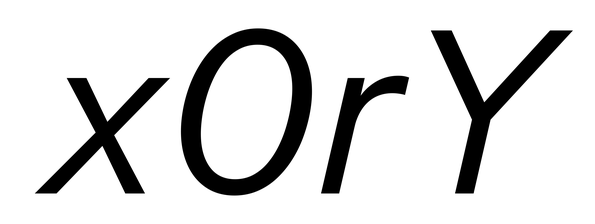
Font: InstrumentSans-Italic_Italic